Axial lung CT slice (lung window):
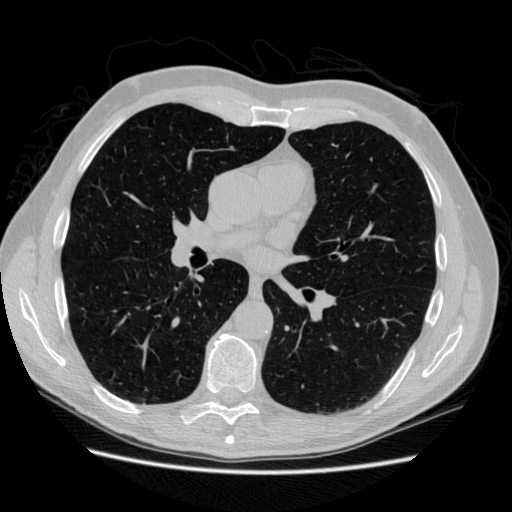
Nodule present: no